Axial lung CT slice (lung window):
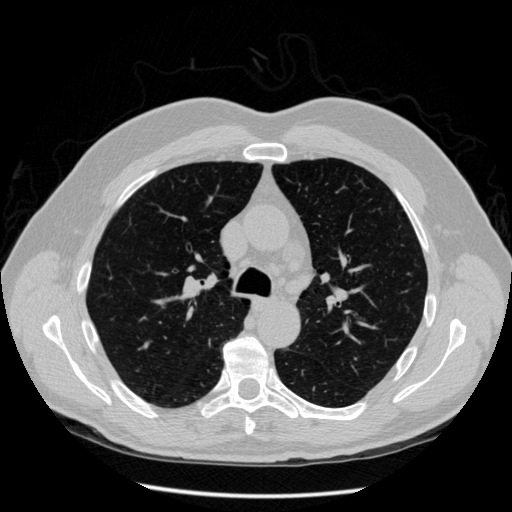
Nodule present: no